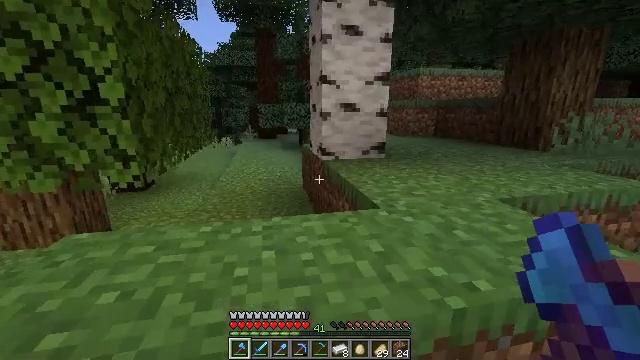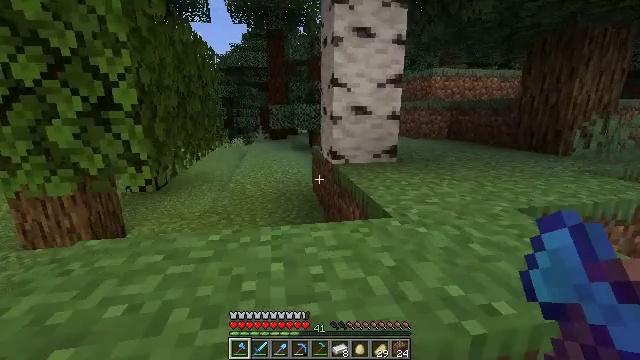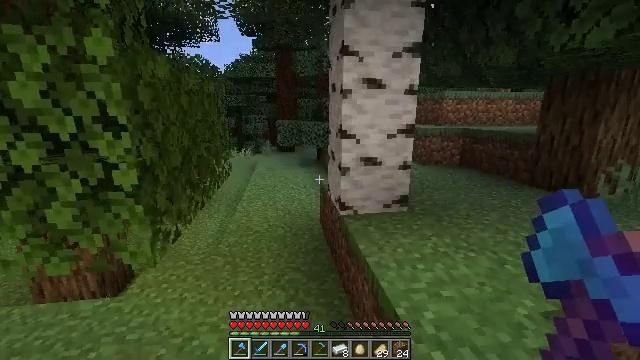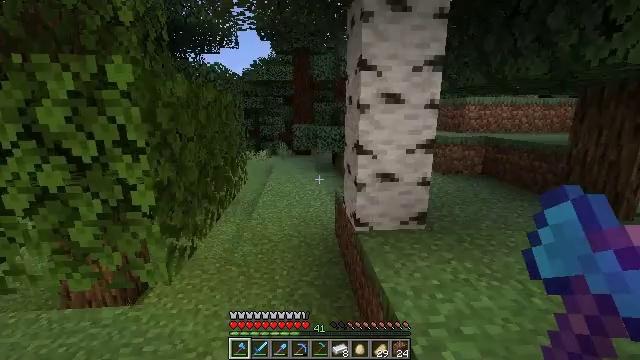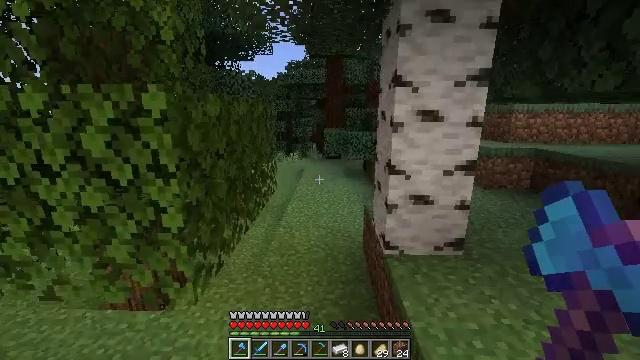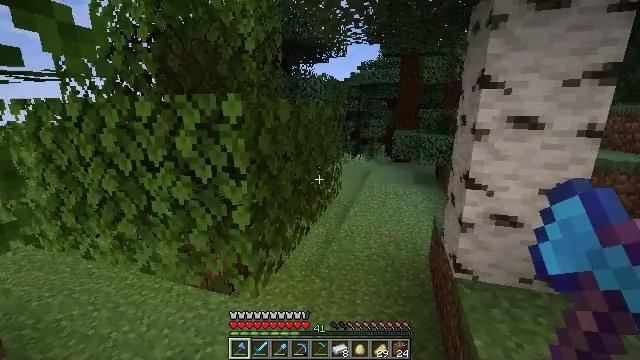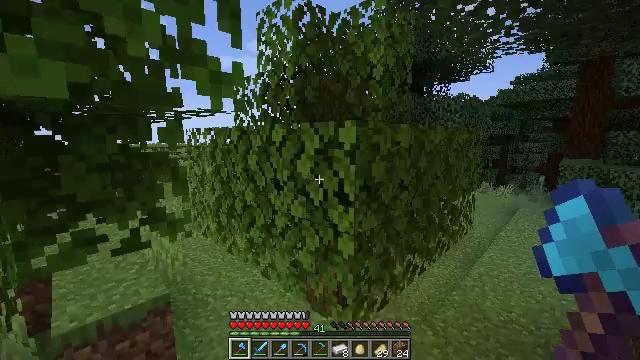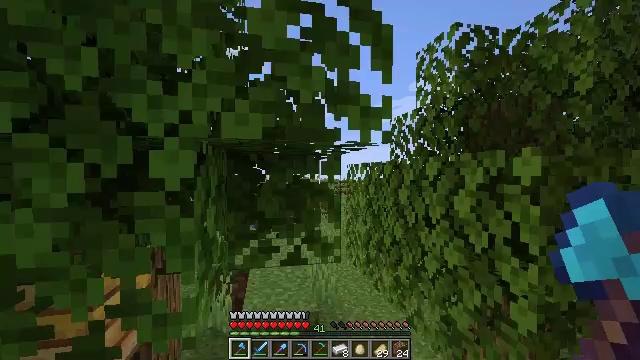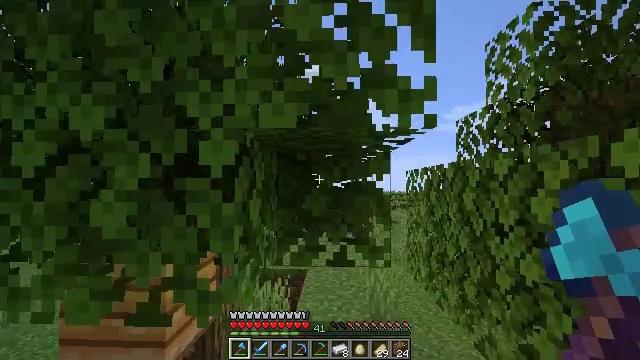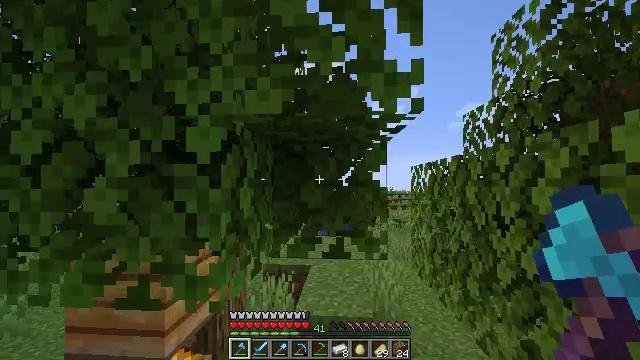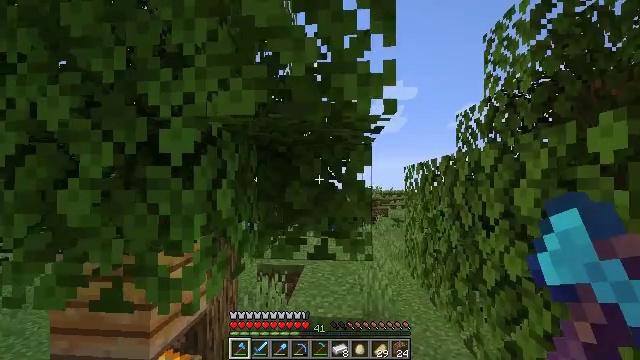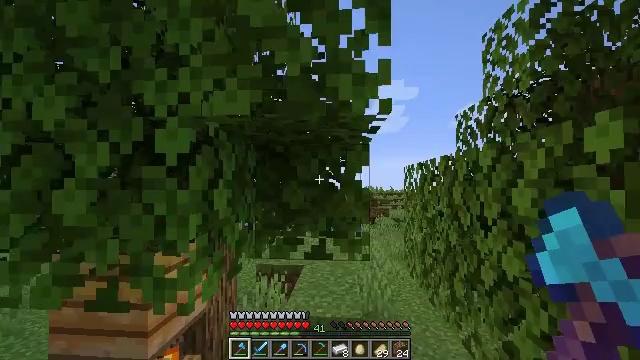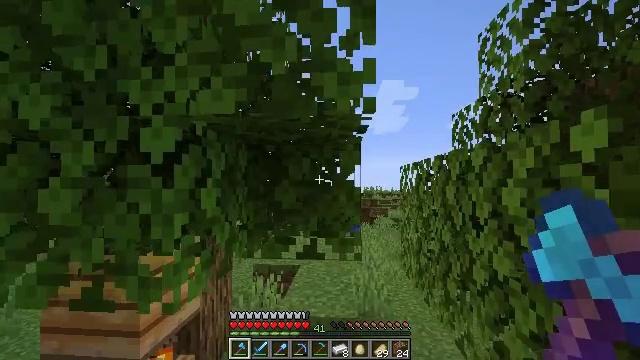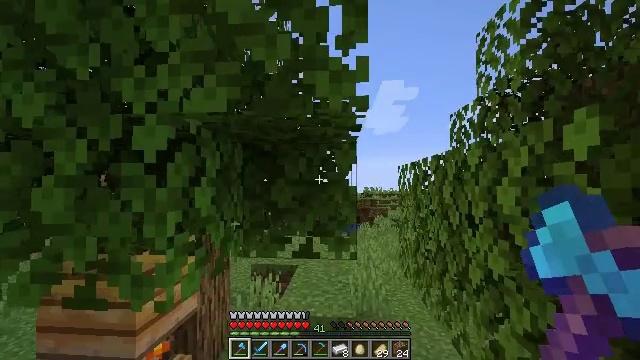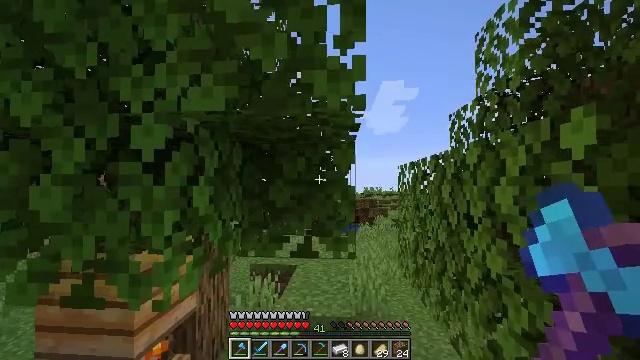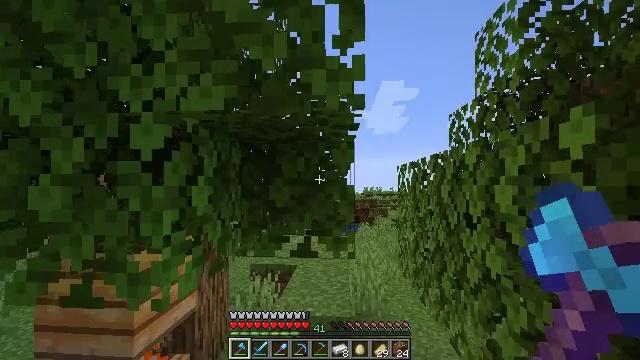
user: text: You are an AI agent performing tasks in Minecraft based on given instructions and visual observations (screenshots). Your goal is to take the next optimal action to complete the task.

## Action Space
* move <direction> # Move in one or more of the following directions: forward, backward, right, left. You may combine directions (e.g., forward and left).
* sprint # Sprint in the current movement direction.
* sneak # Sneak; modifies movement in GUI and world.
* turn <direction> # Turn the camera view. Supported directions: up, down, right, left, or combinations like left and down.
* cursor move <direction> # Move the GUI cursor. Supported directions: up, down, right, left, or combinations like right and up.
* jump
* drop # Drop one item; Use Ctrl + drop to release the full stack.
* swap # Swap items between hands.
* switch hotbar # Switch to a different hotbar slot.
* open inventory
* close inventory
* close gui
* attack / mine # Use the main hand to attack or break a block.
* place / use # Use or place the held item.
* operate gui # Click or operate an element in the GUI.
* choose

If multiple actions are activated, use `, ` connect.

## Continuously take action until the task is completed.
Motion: motion action
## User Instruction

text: Destroy the bee nest.
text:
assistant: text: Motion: move forward, turn left, jump
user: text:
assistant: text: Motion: move forward, turn left, jump
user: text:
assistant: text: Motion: move forward, turn left, jump
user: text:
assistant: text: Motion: move forward, turn left, jump
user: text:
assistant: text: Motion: move forward, turn left, jump
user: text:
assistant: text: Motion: move forward, turn left and up, jump
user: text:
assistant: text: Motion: move forward, turn left and up
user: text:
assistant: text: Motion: turn left and up
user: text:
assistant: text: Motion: turn left
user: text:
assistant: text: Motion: no_op
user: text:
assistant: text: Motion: no_op
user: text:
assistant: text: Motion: no_op
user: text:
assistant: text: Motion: no_op
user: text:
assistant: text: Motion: no_op
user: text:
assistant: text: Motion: no_op
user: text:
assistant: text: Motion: turn left
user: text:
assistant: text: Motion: turn left
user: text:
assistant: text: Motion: turn left and down
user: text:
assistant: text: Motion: turn left and down
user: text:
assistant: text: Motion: move forward and move left, turn left and down
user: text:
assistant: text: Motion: move forward and move left, turn left and down
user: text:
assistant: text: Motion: move forward and move left, turn down
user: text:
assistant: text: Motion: move forward and move left, turn down
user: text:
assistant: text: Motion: move forward and move left
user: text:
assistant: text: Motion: move forward and move left
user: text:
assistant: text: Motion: move forward and move left, turn right
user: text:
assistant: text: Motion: move forward and move left
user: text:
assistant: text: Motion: move forward
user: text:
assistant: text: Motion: move forward
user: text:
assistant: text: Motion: move forward